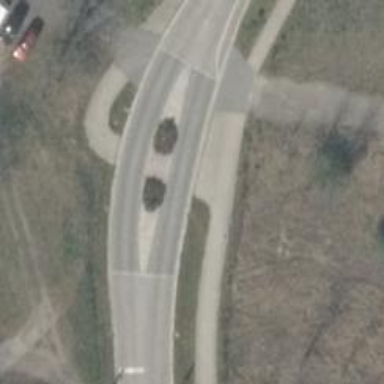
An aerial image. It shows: Unclassified road with asphalt surface.